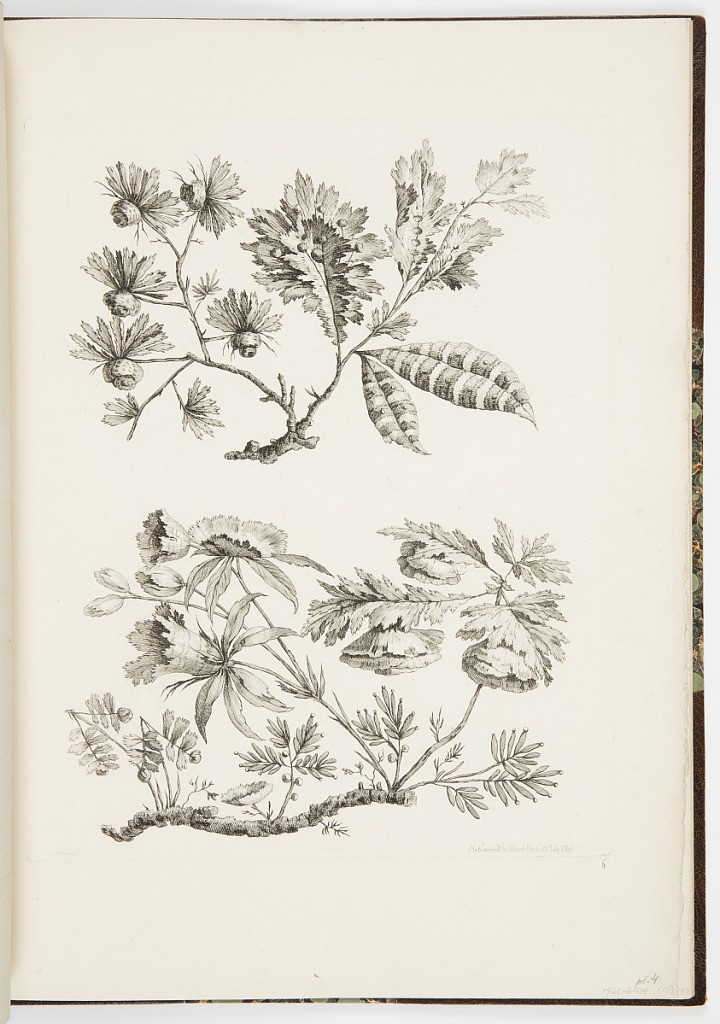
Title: Designs for Chinoiserie Flowers
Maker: Jean-Baptiste Pillement, French, 1728–1808
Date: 1760
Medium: Etching on laid paper
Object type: Bound print
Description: Two designs for fantastical chinoiserie-style flowers, from a series of eight prints (including the title-page). The designs feature flowering sprigs with different types of flowers and leaves originating from shared and connected stems. The plate is signed and dated.